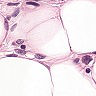
Metastatic tissue present: yes